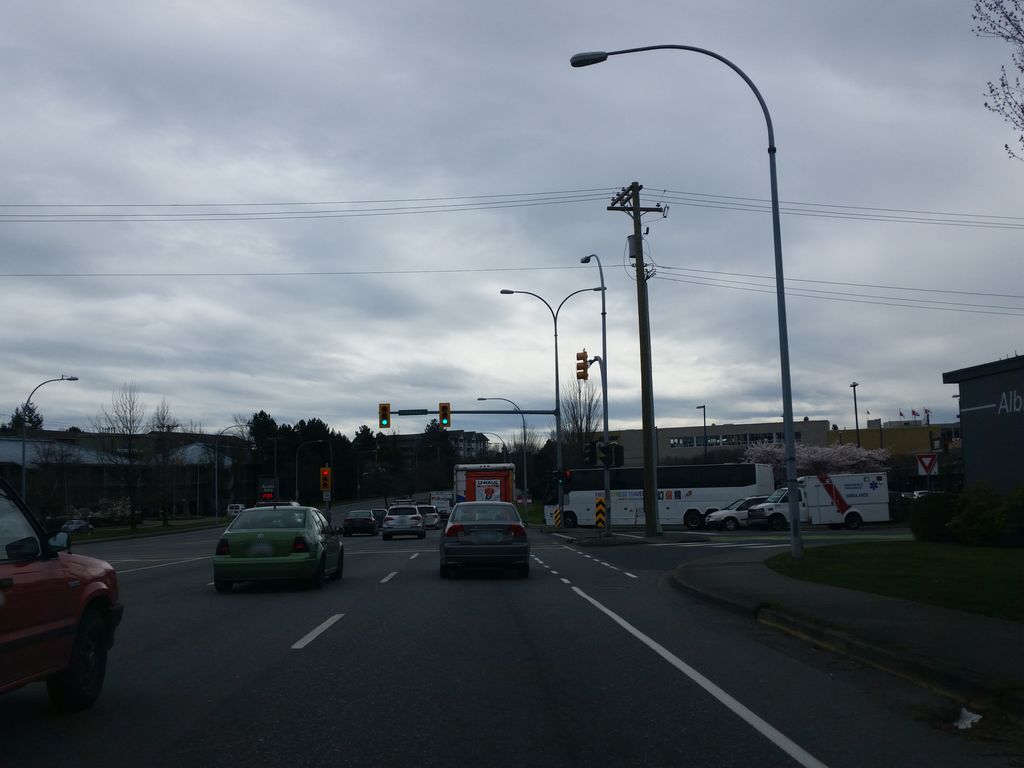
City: victoria